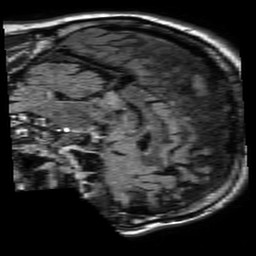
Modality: FLAIR
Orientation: sagittal
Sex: male
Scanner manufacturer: philips
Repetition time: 11 s
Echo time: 0.125 s